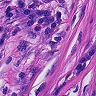
Metastatic tissue present: yes